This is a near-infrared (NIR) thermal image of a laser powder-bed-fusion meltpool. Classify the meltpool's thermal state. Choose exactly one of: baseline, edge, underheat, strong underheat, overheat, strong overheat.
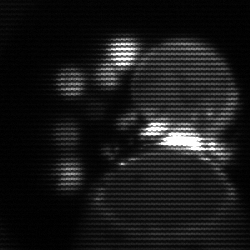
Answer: edge